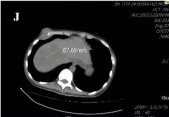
Comparison of CT results before and after treatment. (F) The size of the liver metastasis increased to 116.63 mm.
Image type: radiology (ct)